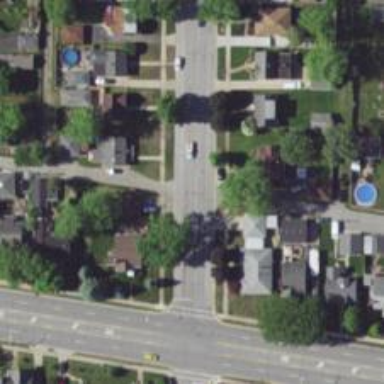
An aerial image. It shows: Alley classified as service road.